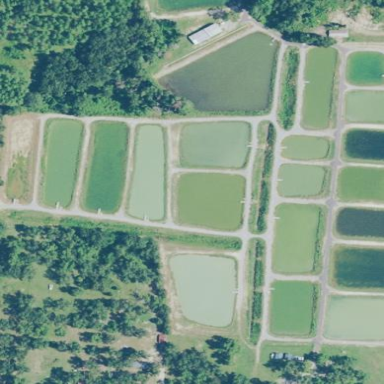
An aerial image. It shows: Area dedicated to aquaculture.